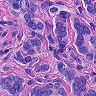
Metastatic tissue present: yes